Brain MRI, t1w sequence, axial 2D slice.
Patient: age 37, sex F, weight 95 kg, height 1.95 m
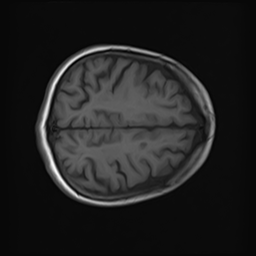